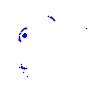
Particle: pion